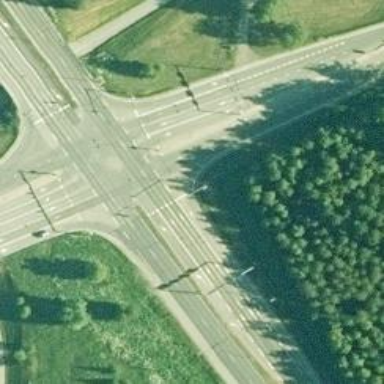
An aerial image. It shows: Asphalt road classified as trunk highway.